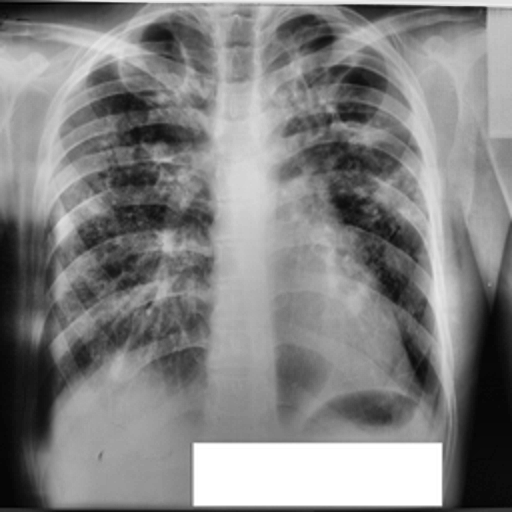
Finding: TUBERCULOSIS